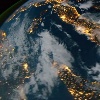
Label: cloud